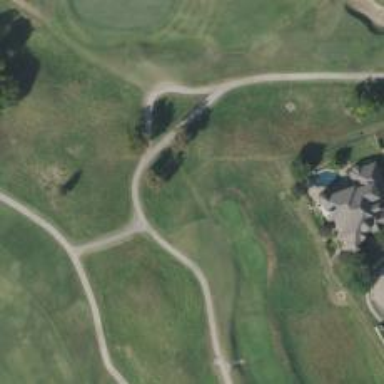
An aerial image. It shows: Pathway for golfing.